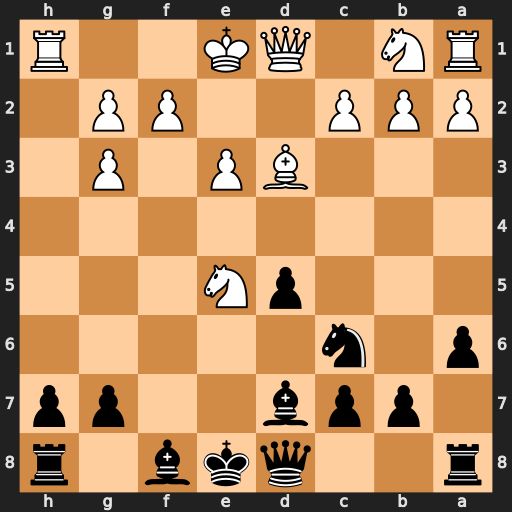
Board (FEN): r2qkb1r/1ppb2pp/p1n5/3pN3/8/3BP1P1/PPP2PP1/RN1QK2R
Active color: b
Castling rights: KQkq
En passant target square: -
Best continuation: Nxe5 Qh5+ Nf7